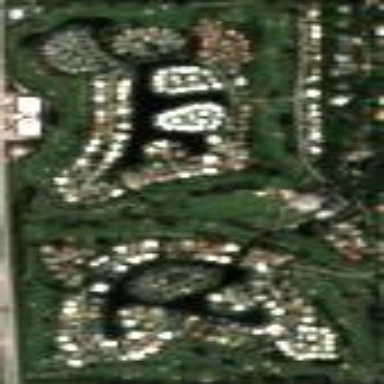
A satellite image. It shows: Golf course.